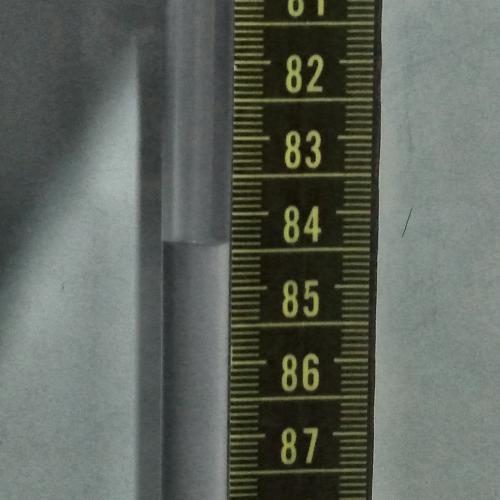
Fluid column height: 84.4 cm